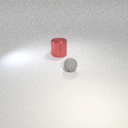
large red metal cylinder to the left of small gray rubber sphere